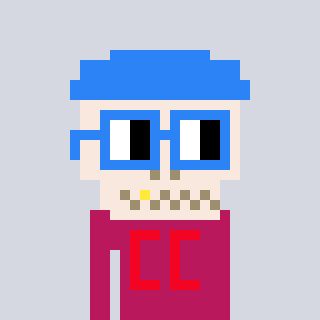
a pixel art character with square blue glasses, a skeleton-hat-shaped head and a darkpink-colored body on a cool background